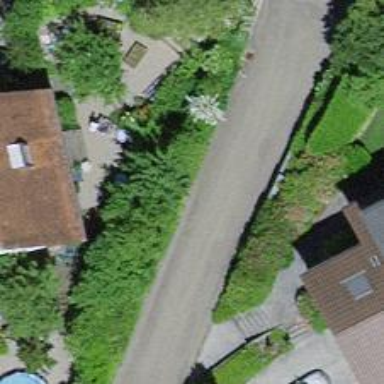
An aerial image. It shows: Smooth asphalt road in residential area.